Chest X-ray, AP view. Patient: 29 years old, sex F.
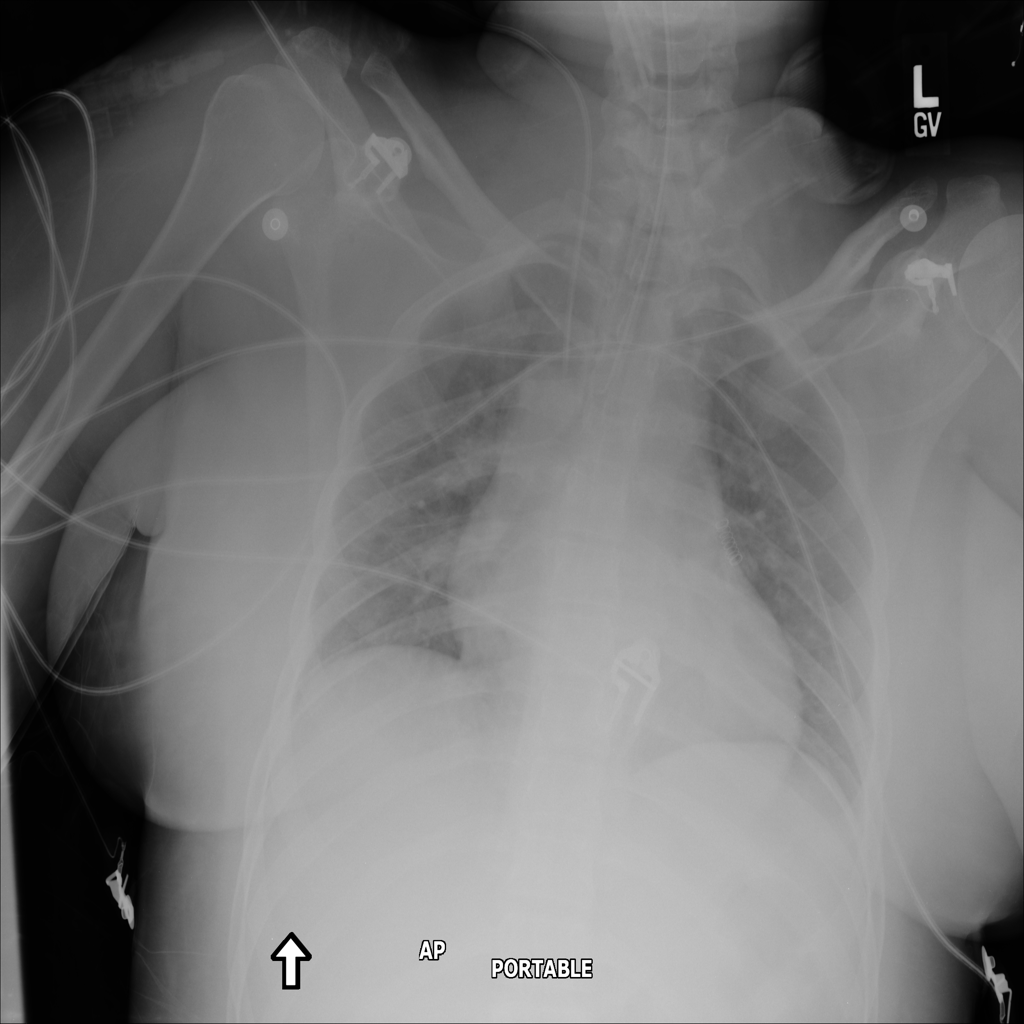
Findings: No Finding